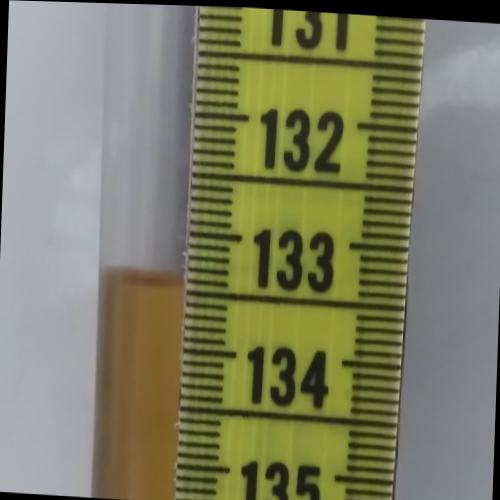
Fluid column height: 133.5 cm